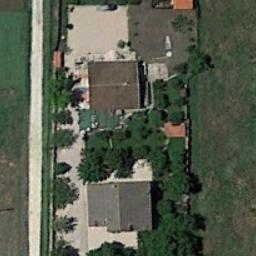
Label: sparse_residential